Question: I am using <URL> and installing it as a submodule with vim pathogen in my bundle directory.
I have also set
'''
git config --global github.user calvinchengx
git config --global github.token [mysecrettoken]
'''
I am able to get commands such as 'Gist -l' working fine, with this command retrieving a list of gists belong to me. I can also preview other coders' gists with 'Gist -l [thegithubusername]' with no problems.
But I am unable to post a new gist to github. When attempting to post a new gist, I get the following error:
'''
Posting it to gist...
Post failed:
Press ENTER or type command to continue
'''
There isn't any useful error message shown. So I am not exactly what the problem is. Is there a way to find out what my error is (not familiar with debugging vim scripts)?
Appreciate any suggestions!
I tried setting up again after pulling the latest gist-vim but this is the error I get:-

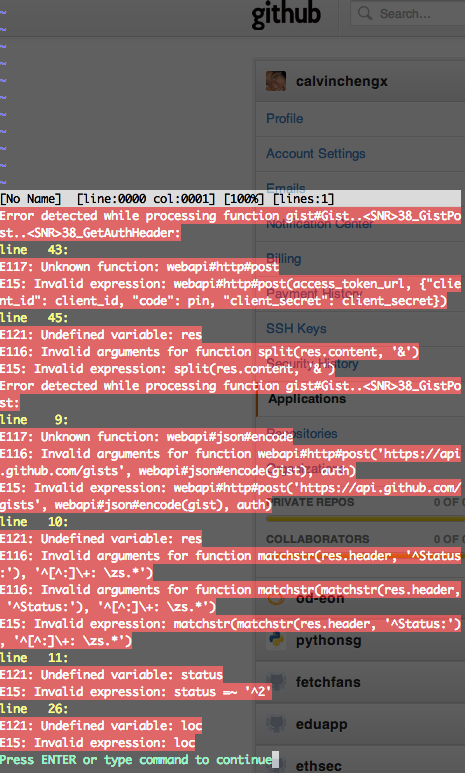
Answer: It seems Github has deprecated the v2 of the API where gist creation was made by posting to gist.github.com, now in v3 it has to be done through api.github.com instead, probably some other differences to.
Api docs: <URL>
Similar issue: <URL>